Aerial crown-view tile of a tropical tree (Barro Colorado Island, Panama), acquired 20250915:
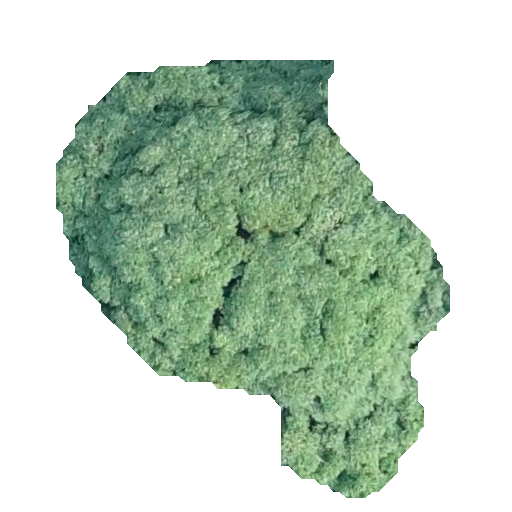
Species: Handroanthus guayacan
GBIF accepted scientific name: Handroanthus guayacan
Crown area: 156.208 m²